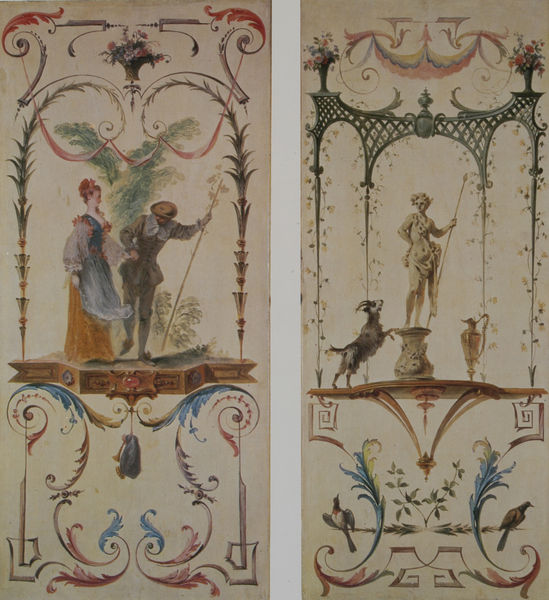
Titel: L'enjôleur, Der Schmeichler
Künstler: Antoine Watteau
Standort: Paris
Institution: Privatsammlung
Schlagwörter: baum, blau, blätter, feder, gott, mann, vogel, weiß, aquarell, bäume, gelb, grün, menschen, mädchen, ocker, ausschnitt, bewegung, blume, blumen, braun, bunt, frau, frisur, geschwungen, grau, holz, hut, kleid, marmor, orange, pastell, schmuck, schwarz, säule, säulen, tisch, zeichnung, dame, hund, rosen, rot, tier, tiere, beige, malerei, muster, ornament, rock, schleife, tanz, mütze, wand, architektur, band, barock, bluse, kragen, mensch, sockel, stehen, hände, instrument, porträt, erde, strauch, vögel, wind, busch, gitter, boden, figur, gold, stoff, paar, personen, rokkoko, blatt, girlande, musik, pflanzen, renaissance, rokoko, rosa, brunnen, rund, stock, amphore, garten, kanne, krug, ranken, skulptur, statue, vase, schürze, farbig, bilder, liebe, bogen, zwei, schuhe, stab, farben, farbe, grafik, graphik, hecke, lila, violett, figuren, blue, columns, fancy, feathers, hat, lanze, men, people, red, soldier, women, dekoration, black, collar, dress, figures, france, green, jugendstil, lady, painting, tapete, wall, woman, yellow, dekor, floral, ornamente, verzierung, wandgemälde, wandmalerei, streifen, decorative, flowers, korb, pattern, pink, tapestry, two, strauss, vasen, brown, palm, palme, wallpaper, bauch, plastik, podest, junge, foto, bögen, strümpfe, nische, arkade, antike, geflecht, knabe, buch, eckig, gemalt, spaziergang, schweben, illustration, koloriert, pfau, kacheln, entwurf, fräulein, ritter, rüstung, ranke, girlanden, verziert, china, karaffe, karte, schnörkel, beugen, voluten, amsel, flower, romantisch, springen, man, naked, tree, pan, lieben, fresken, summer, trees, verbeugung, antikisierend, baldachin, palmen, baroque, knight, ribbon, stand, tempel, watteau, volute, pavillon, speer, fresko, hörner, garden, plants, zier, arkadien, drawing, paper, dudelsack, papagei, bänder, filigran, vorlage, amor, ornamentik, buchseiten, decoration, bock, hirte, pavillion, color, silk, bird, dog, line, sketch, birds, french, ziegenbock, ziege, dyptichon, dekorativ, zierrat, arabesk, verzierungen, laube, bouquet, couple, pair, sculpture, swirl, grotesk, antikisch, scene, römisch, standbild, pompeji, love, urn, ziegen, fau, scholle, groteske, pfalnzen, royal, spring, arkanthus, feston, leaves, pose, arabeske, pompei, design, plan, geschmückt, rocaille, colored, water colour, watercolor, schrifttafel, pompeii, art, colorful, colors, colourful, vases, ornaments, watching, wandbemalung, english, zahrt, gartenlaube, widder, geis, geiss, bukett, animal, lines, grotesken, apron, branches, buchillustration, antiquity, god, venus, book, mug, bukranion, fra, leaf, redhead, rün, horn, horns, colour, goat, wallpainting, chinoiserie, ribbons, stocks, tab, neoclassical, druck, pottery, florale muster, verneigung, ornamental, rococo, level, verschnörkelt, roccaile, roncaille, stick, shepherd, dance, lovers, staff, florales, coloration, zeri, paradiesvogel, swirls, painted, nachahmung, appen, schnörksel, banner, skizze, cavalier, tafelw, ewer, spear, thin, diana, princess, plinth, arrows, romance, architectural, antic, arabesque, bunkt, ditychon, flourish, garteng, grotesque, gräzismus, regence, wallpanel, wansmalerei, zeiege, pflanze, double, bag, lance, ragneb, goitt, tenmpel, vegital, panel, hunt, gothik, kolorationn, planzen, jar, arbor, roccoco, birs, holding hands, dres, pompeiian, ornemantal, fine, parchment, minimalist, woman and man, grotesques, gazebo, lover, parallel, hand in hand, rennaissance, medeival, grottesche, personen streifen weiß, trophy, courting couple and aphrodite, socle, boarder, plumage, flumage, walpaper, trelless, fanchy, maerlei, renianscence, two panels, admiring, banch, platforms, fleur, faro tale, old page, bouquets, sockle, romantic walk, orna,enverziehrung, verziehrumg